Field crop: maize
Growth stage: 2
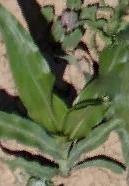
Species: maize